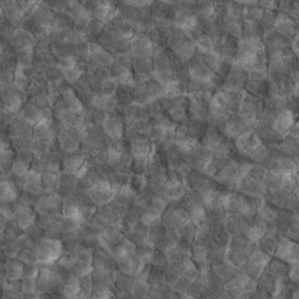
Label: non_frost